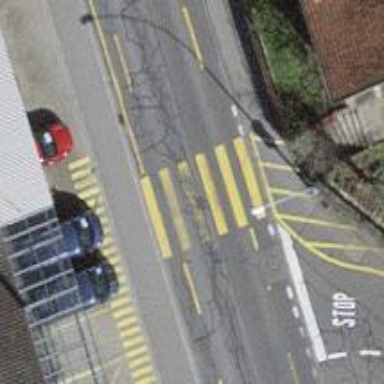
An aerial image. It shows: Tertiary road with asphalt surface and designated cycle lane.